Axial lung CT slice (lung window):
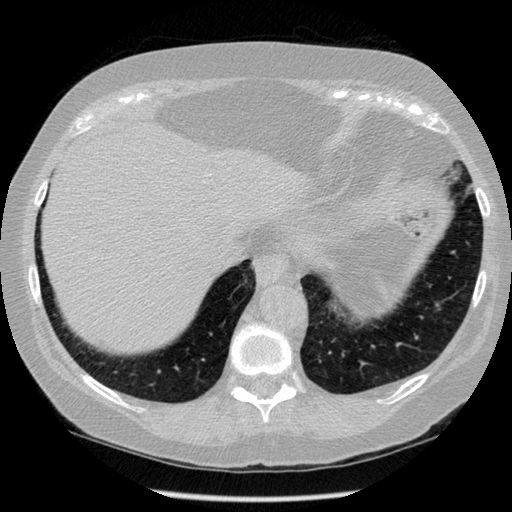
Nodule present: no